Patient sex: M
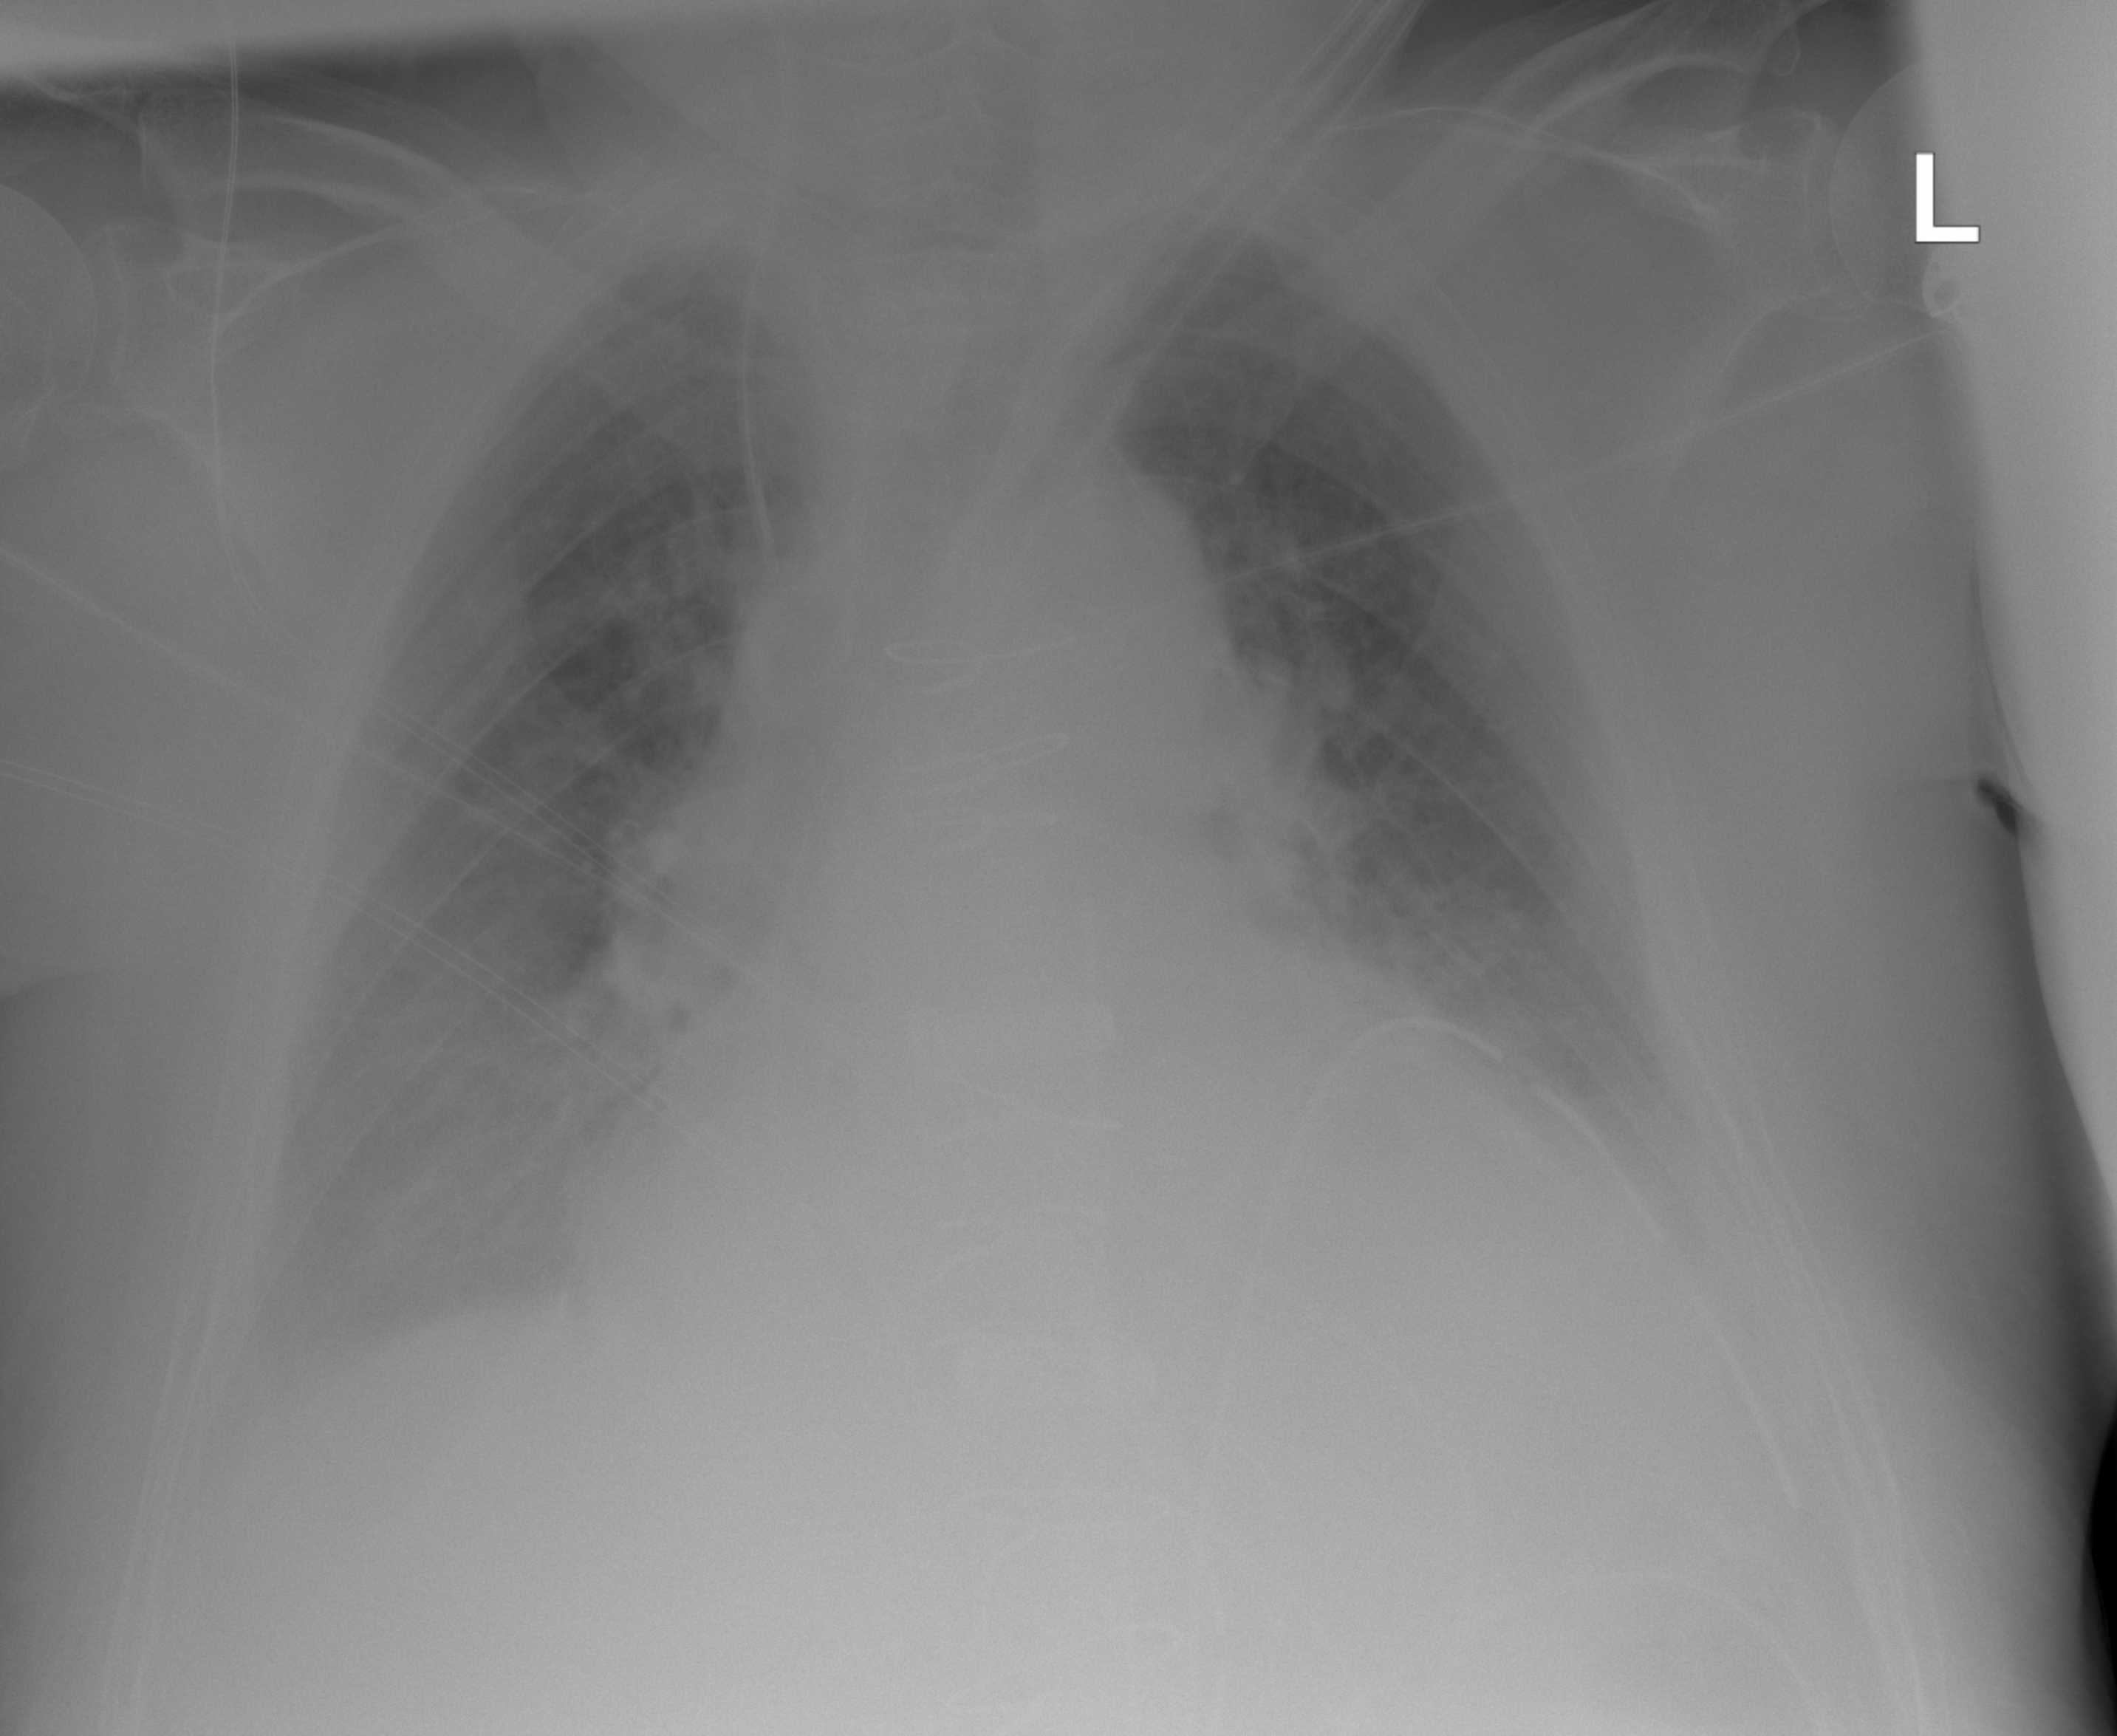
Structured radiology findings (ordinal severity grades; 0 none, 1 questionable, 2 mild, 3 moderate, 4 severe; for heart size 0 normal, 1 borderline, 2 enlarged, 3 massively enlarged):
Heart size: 3
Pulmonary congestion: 3
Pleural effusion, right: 3
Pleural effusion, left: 2
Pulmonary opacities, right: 0
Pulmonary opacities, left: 0
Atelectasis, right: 2
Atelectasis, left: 2